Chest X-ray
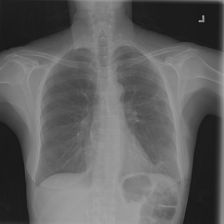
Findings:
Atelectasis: negative
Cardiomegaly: negative
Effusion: negative
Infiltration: negative
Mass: negative
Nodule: negative
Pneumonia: negative
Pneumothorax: positive
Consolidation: negative
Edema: negative
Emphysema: negative
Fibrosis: negative
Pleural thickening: negative
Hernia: negative